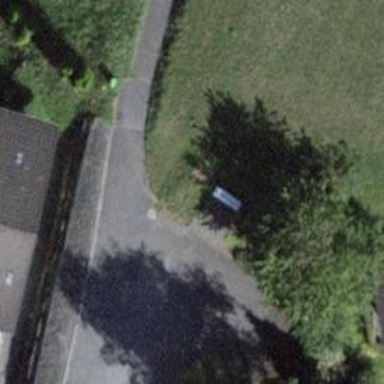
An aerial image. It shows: Bench.